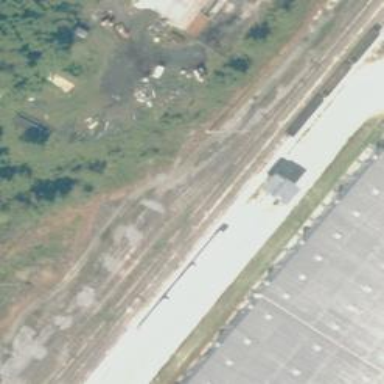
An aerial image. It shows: Railway yard.